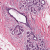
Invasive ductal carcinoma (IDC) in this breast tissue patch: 0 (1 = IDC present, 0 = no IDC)